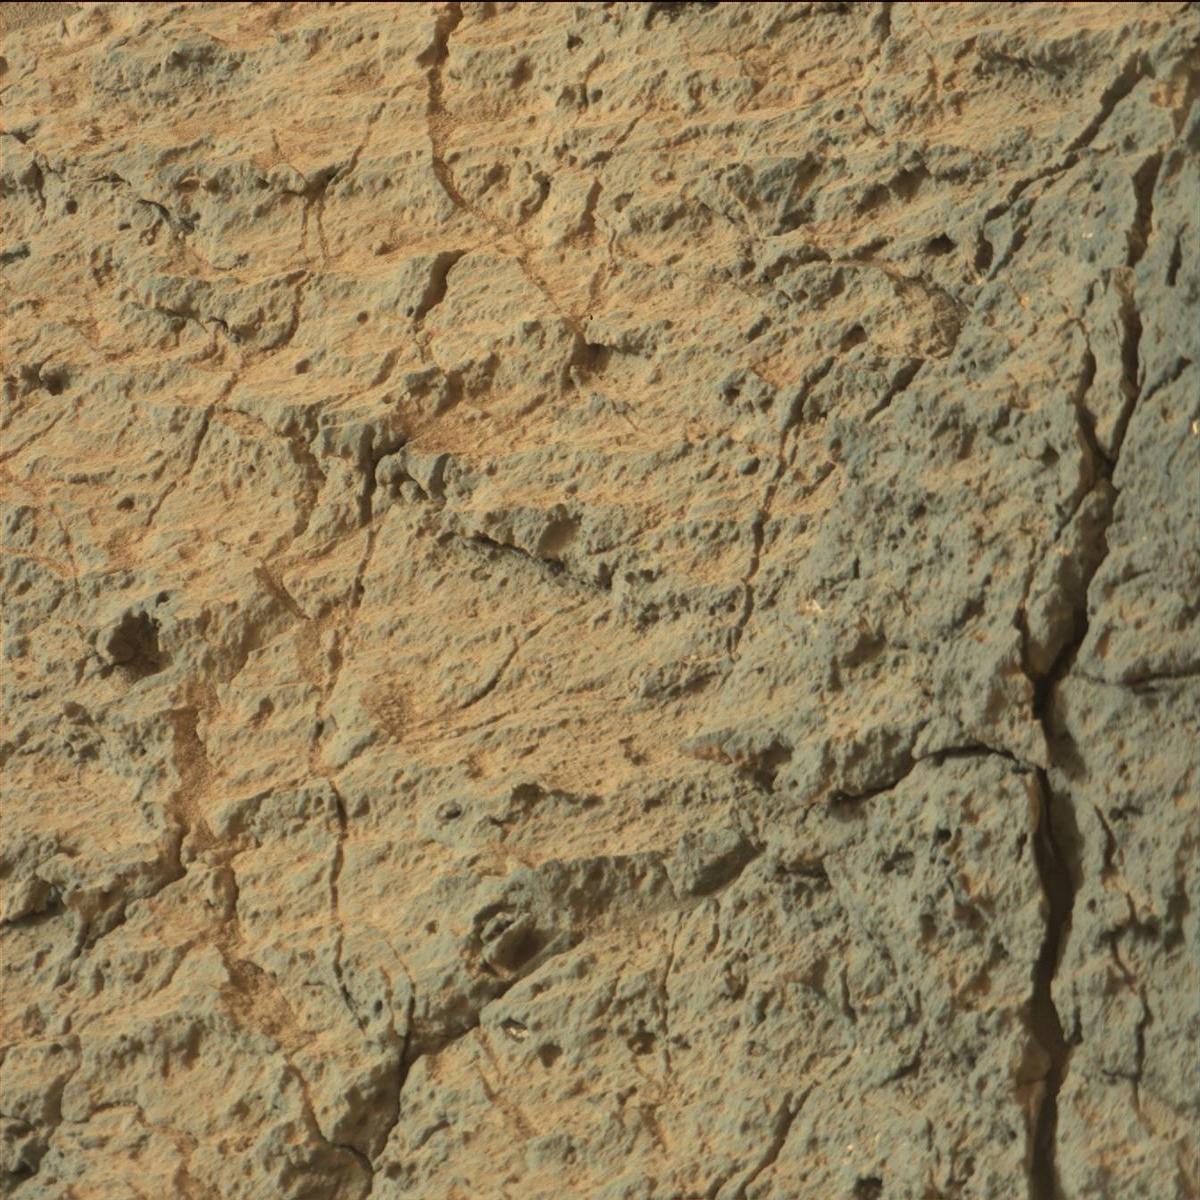
Terrain classes present: Bedrock, Sand / Soil